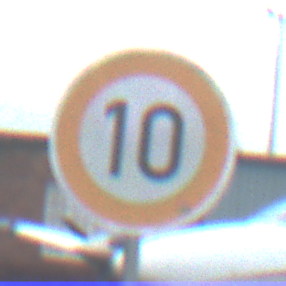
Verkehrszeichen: Geschwindigkeit10
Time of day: Midday
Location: Outdoor (Suburban)
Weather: Overcast
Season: NotSpecified
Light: Natural